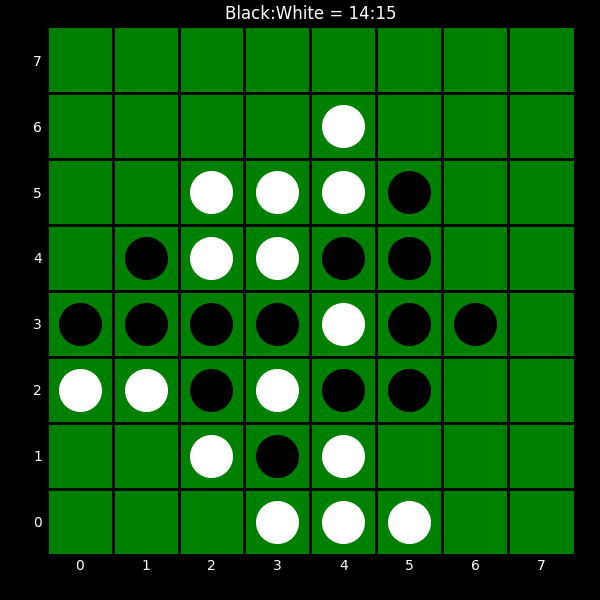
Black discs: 14
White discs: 15